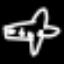
Label: airplane